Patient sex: M
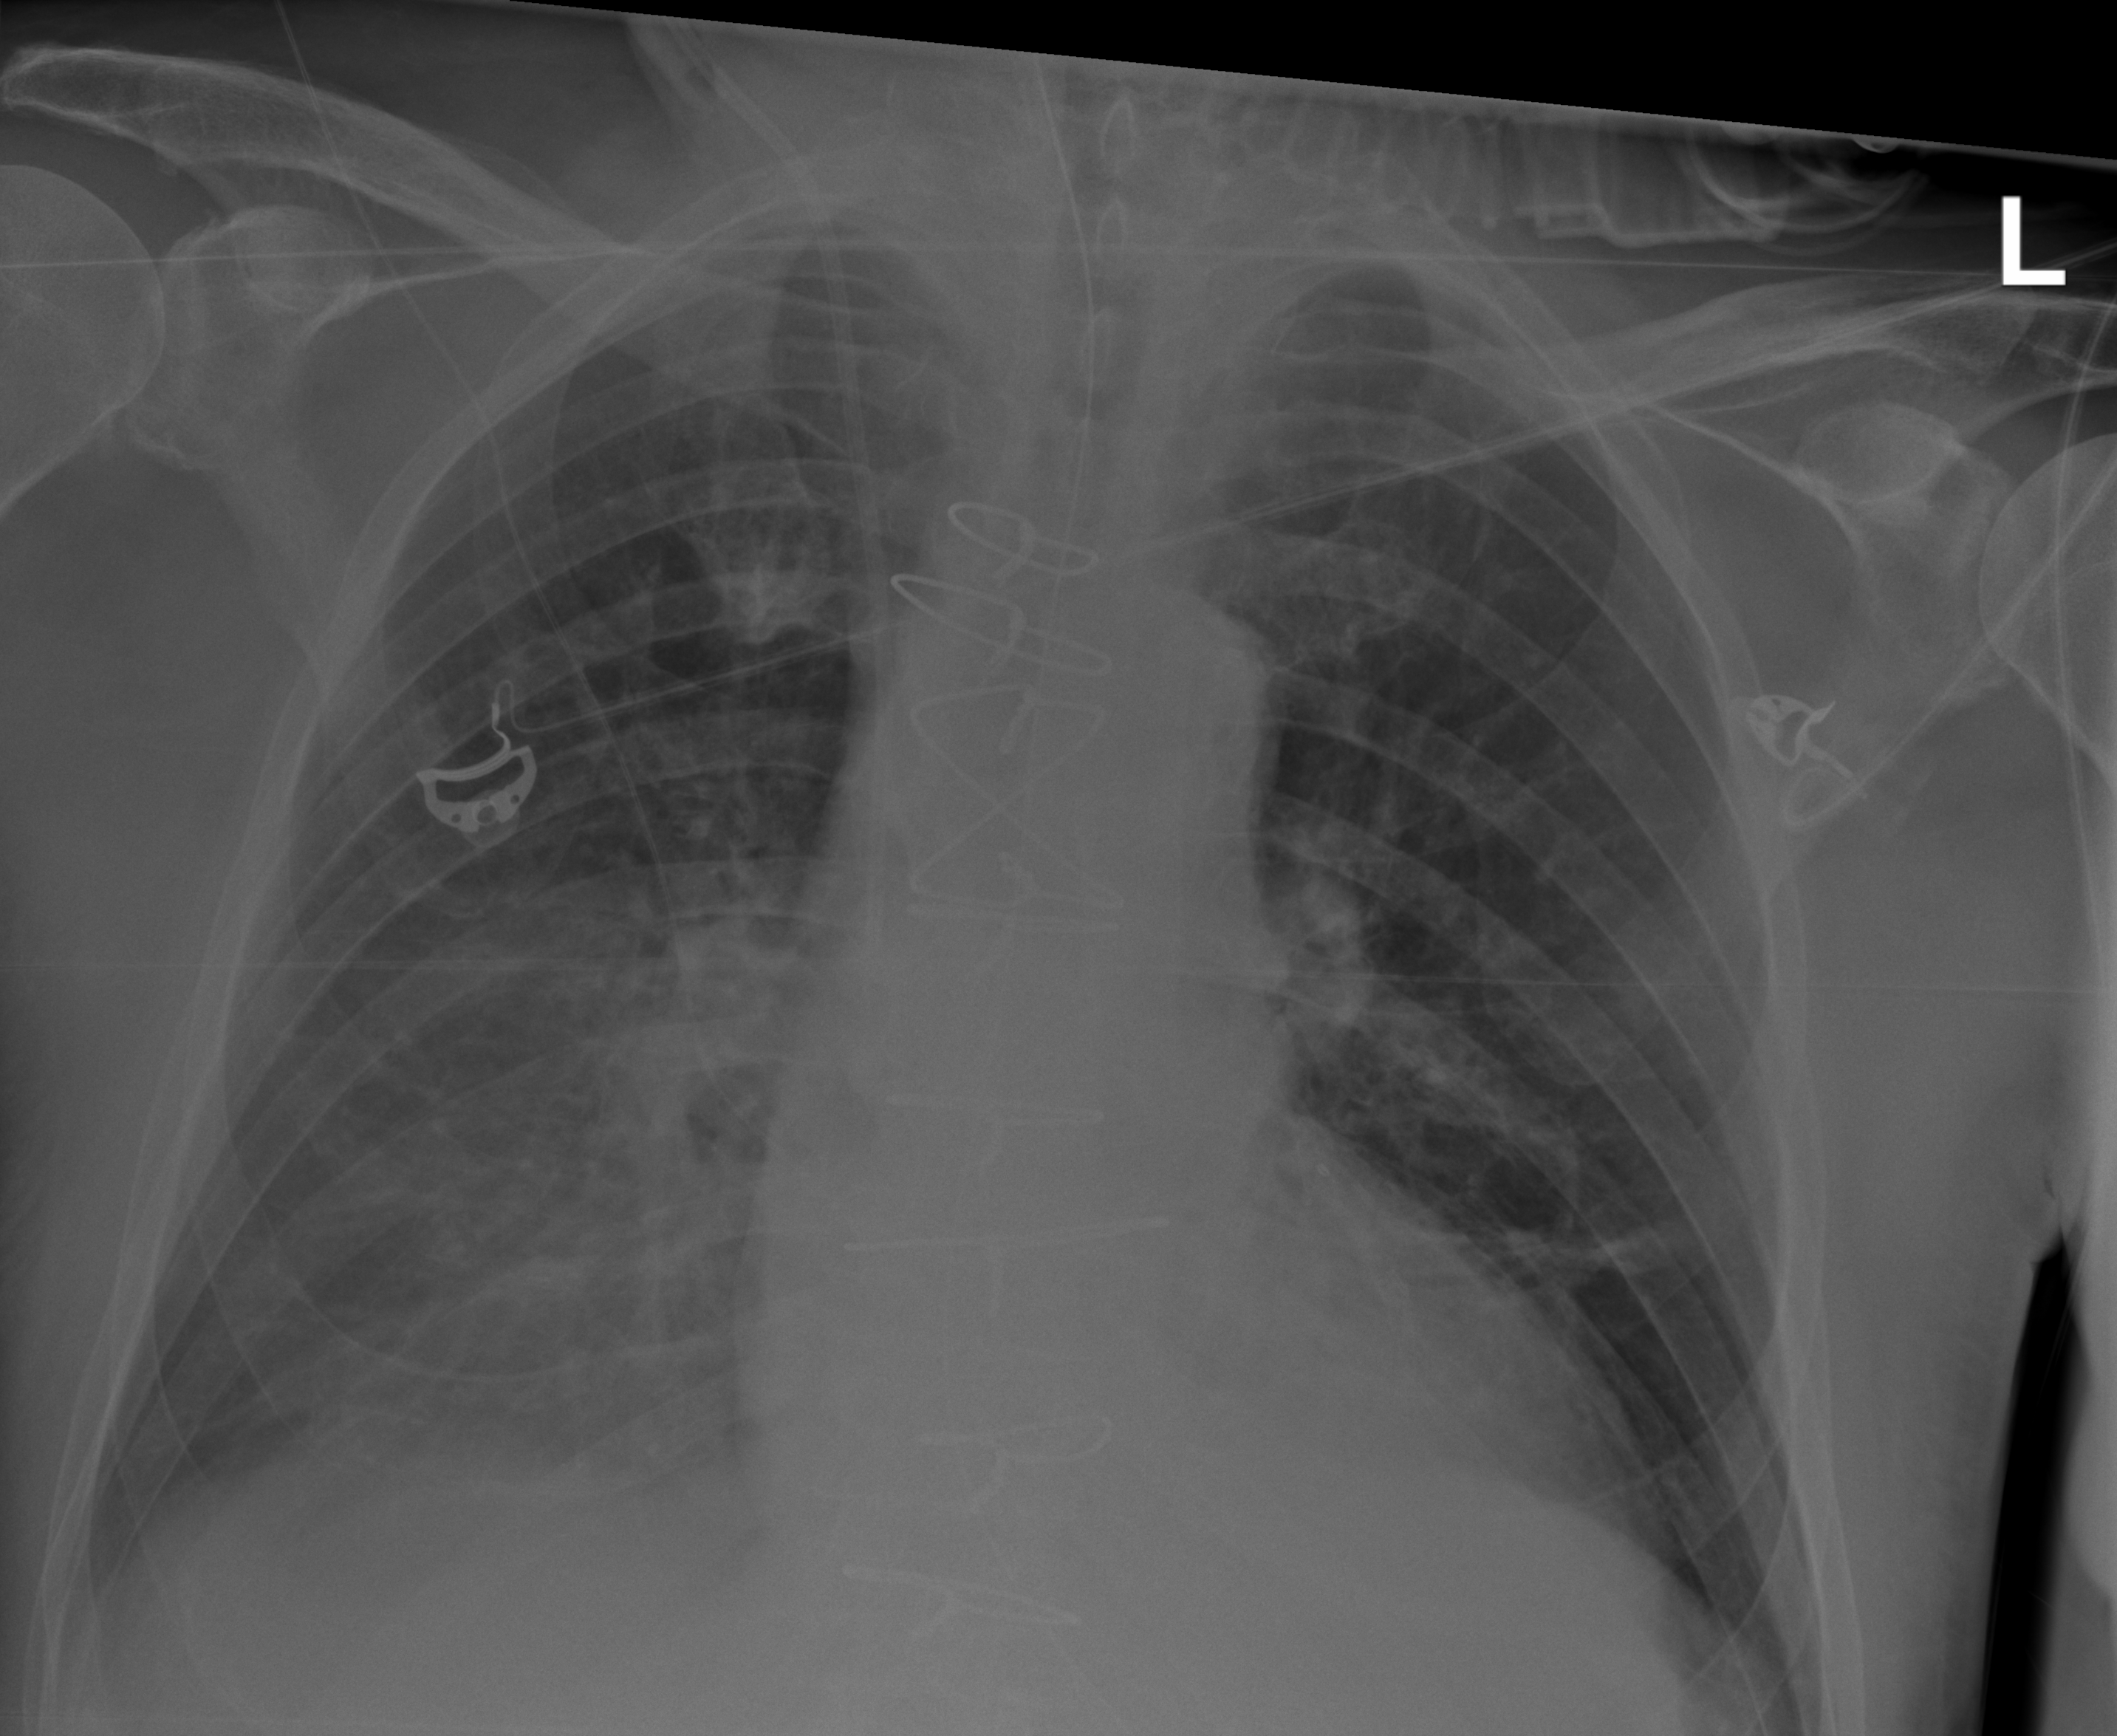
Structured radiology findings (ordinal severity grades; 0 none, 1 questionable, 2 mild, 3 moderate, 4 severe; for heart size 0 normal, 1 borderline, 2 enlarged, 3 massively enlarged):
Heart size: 1
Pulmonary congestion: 0
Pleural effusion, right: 2
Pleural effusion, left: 0
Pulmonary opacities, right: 0
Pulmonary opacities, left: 0
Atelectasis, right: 2
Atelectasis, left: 1